Interaction volume radius: 5 \u00c5
Interaction volume height: 15 \u00c5
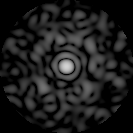
Disorder parameter: 0.8385